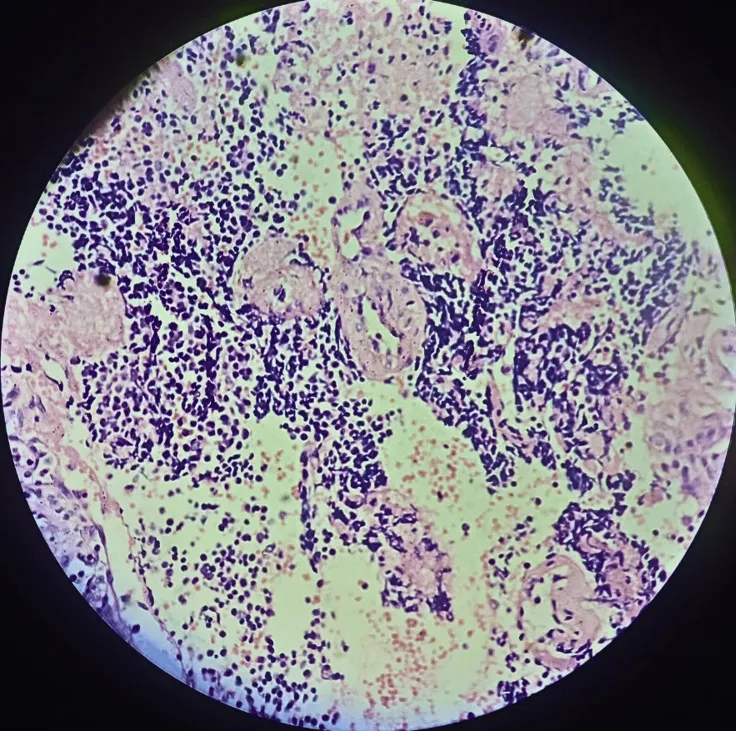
Histopathology report. Biopsy revealed fragments of tumour tissue composed of small round-to-oval cells with round-to-oval hyperchromatic nuclei and scanty cytoplasm.
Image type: pathology (h&e)